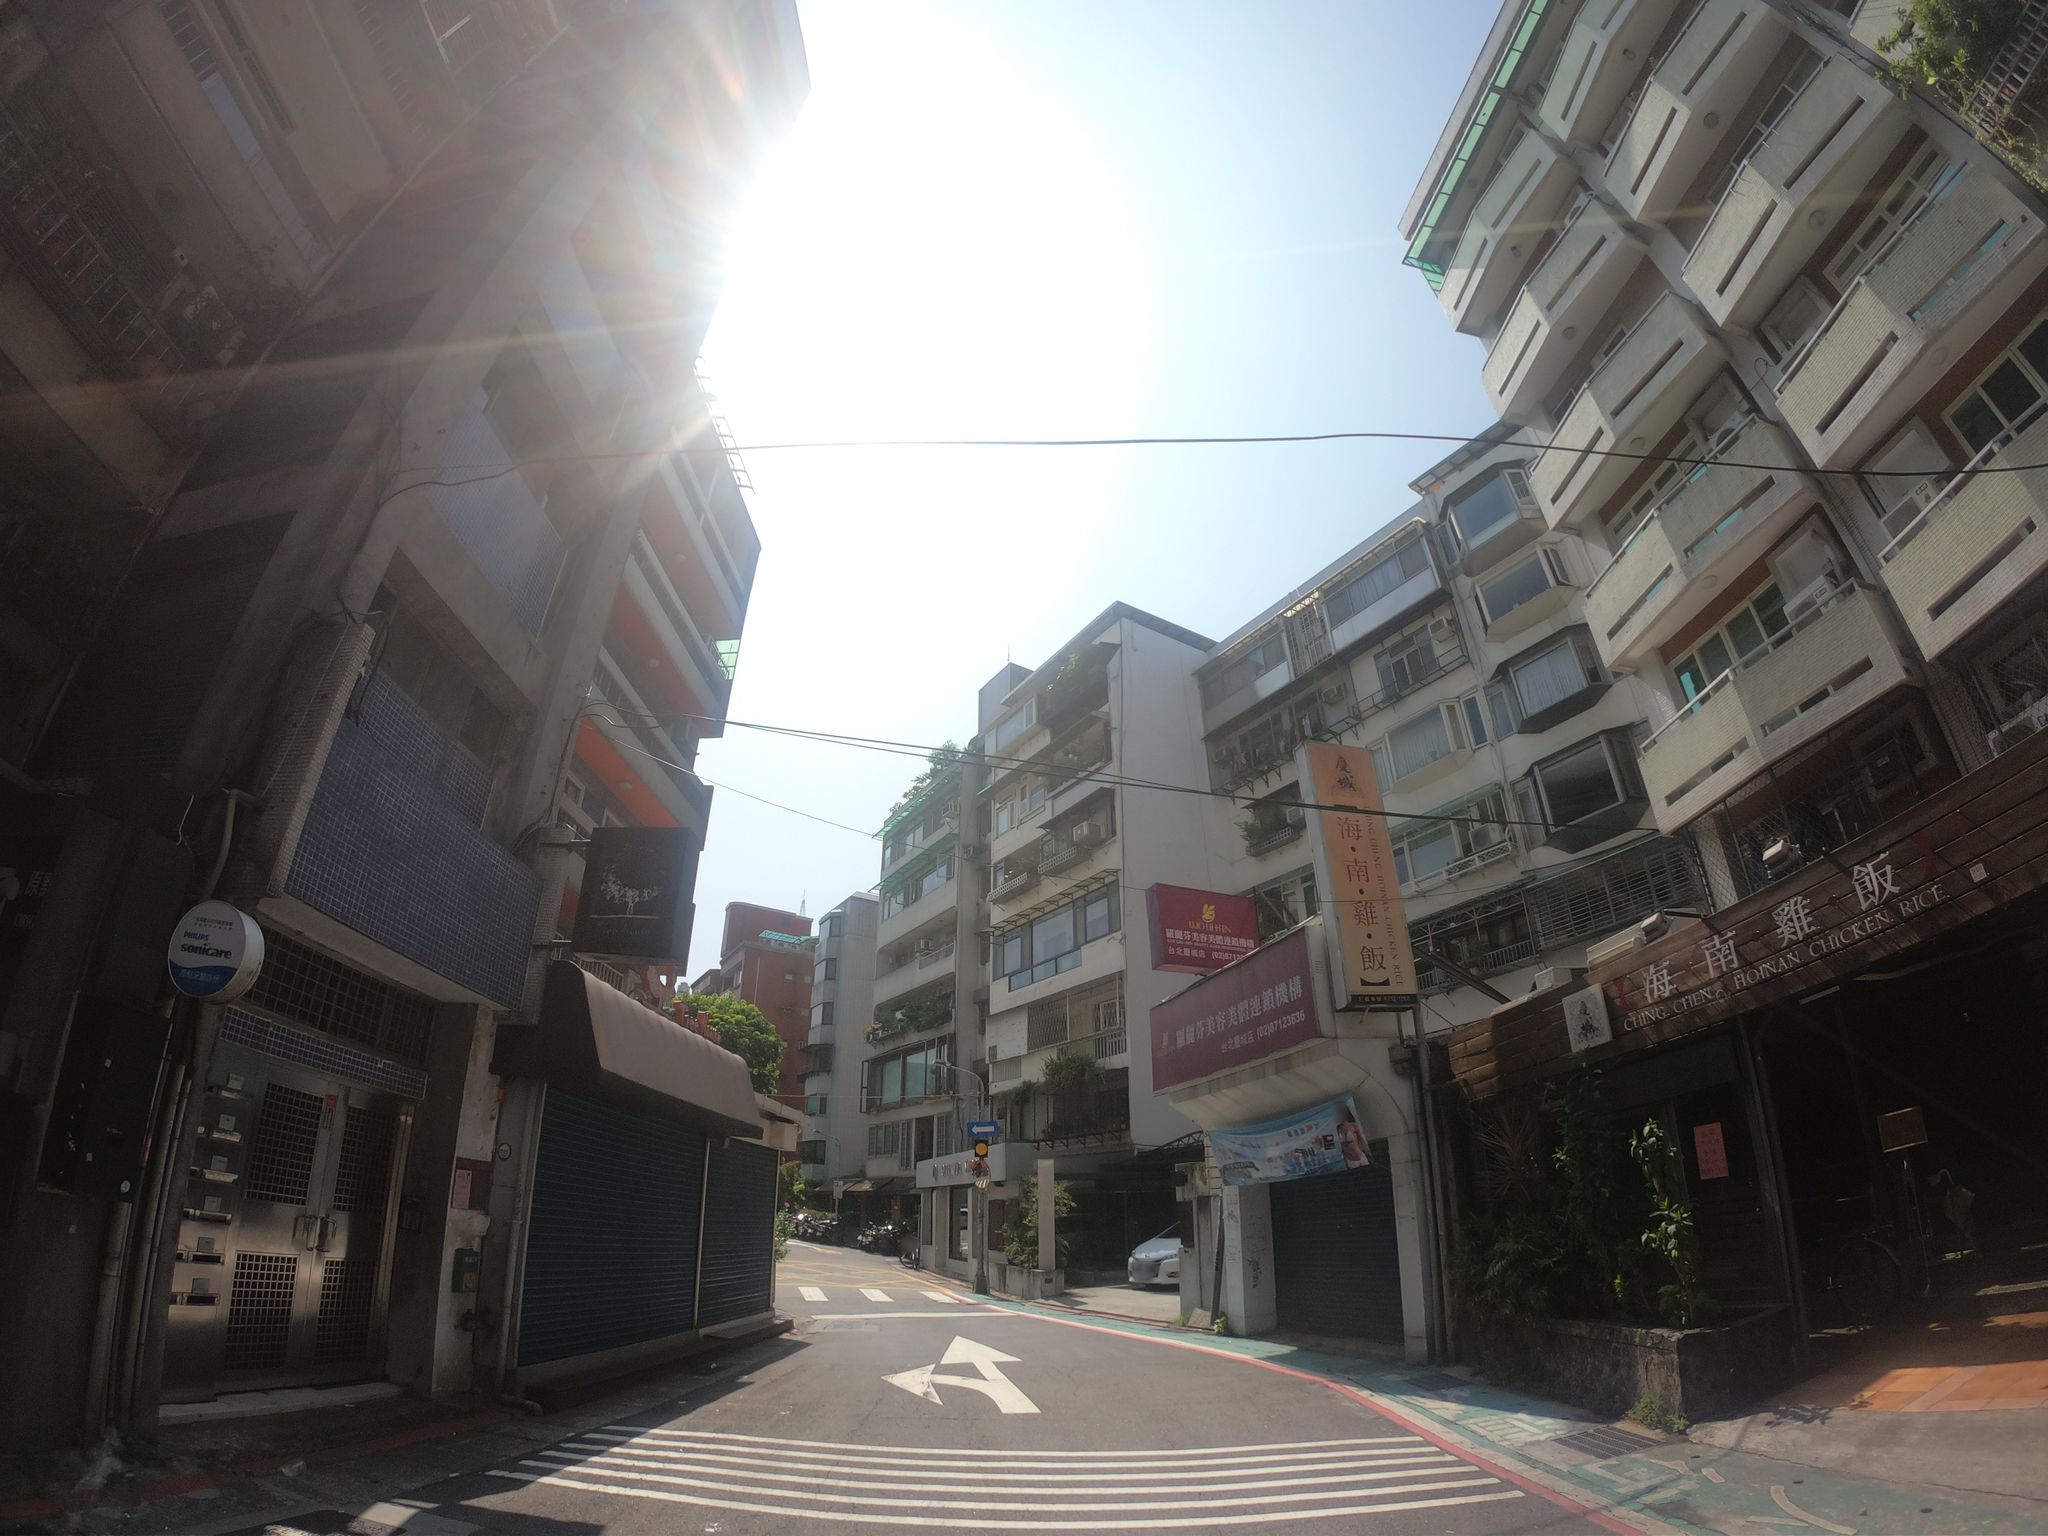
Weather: clear
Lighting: day
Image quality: good
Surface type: driving surface
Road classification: service
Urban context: urban centre
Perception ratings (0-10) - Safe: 2.8, Lively: 8.57, Beautiful: 3.64, Boring: 0.71, Depressing: 7.52, Wealthy: 1.7